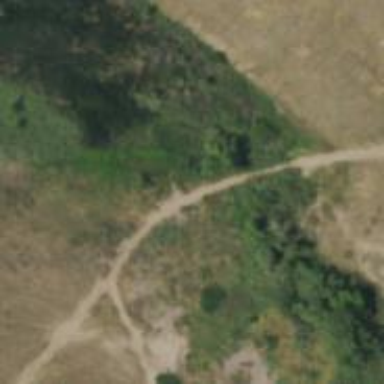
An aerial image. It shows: Path leading to bridge.